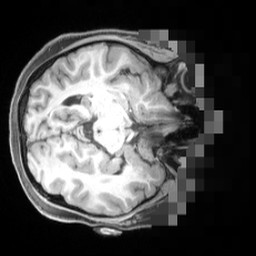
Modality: T1w
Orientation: axial
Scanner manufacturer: siemens
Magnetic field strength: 3 T
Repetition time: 2.55 s